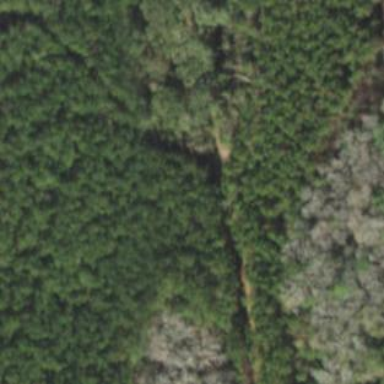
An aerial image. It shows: Broadleaved woodland area.